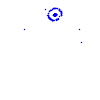
Particle: kaon